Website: macys
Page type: gifting
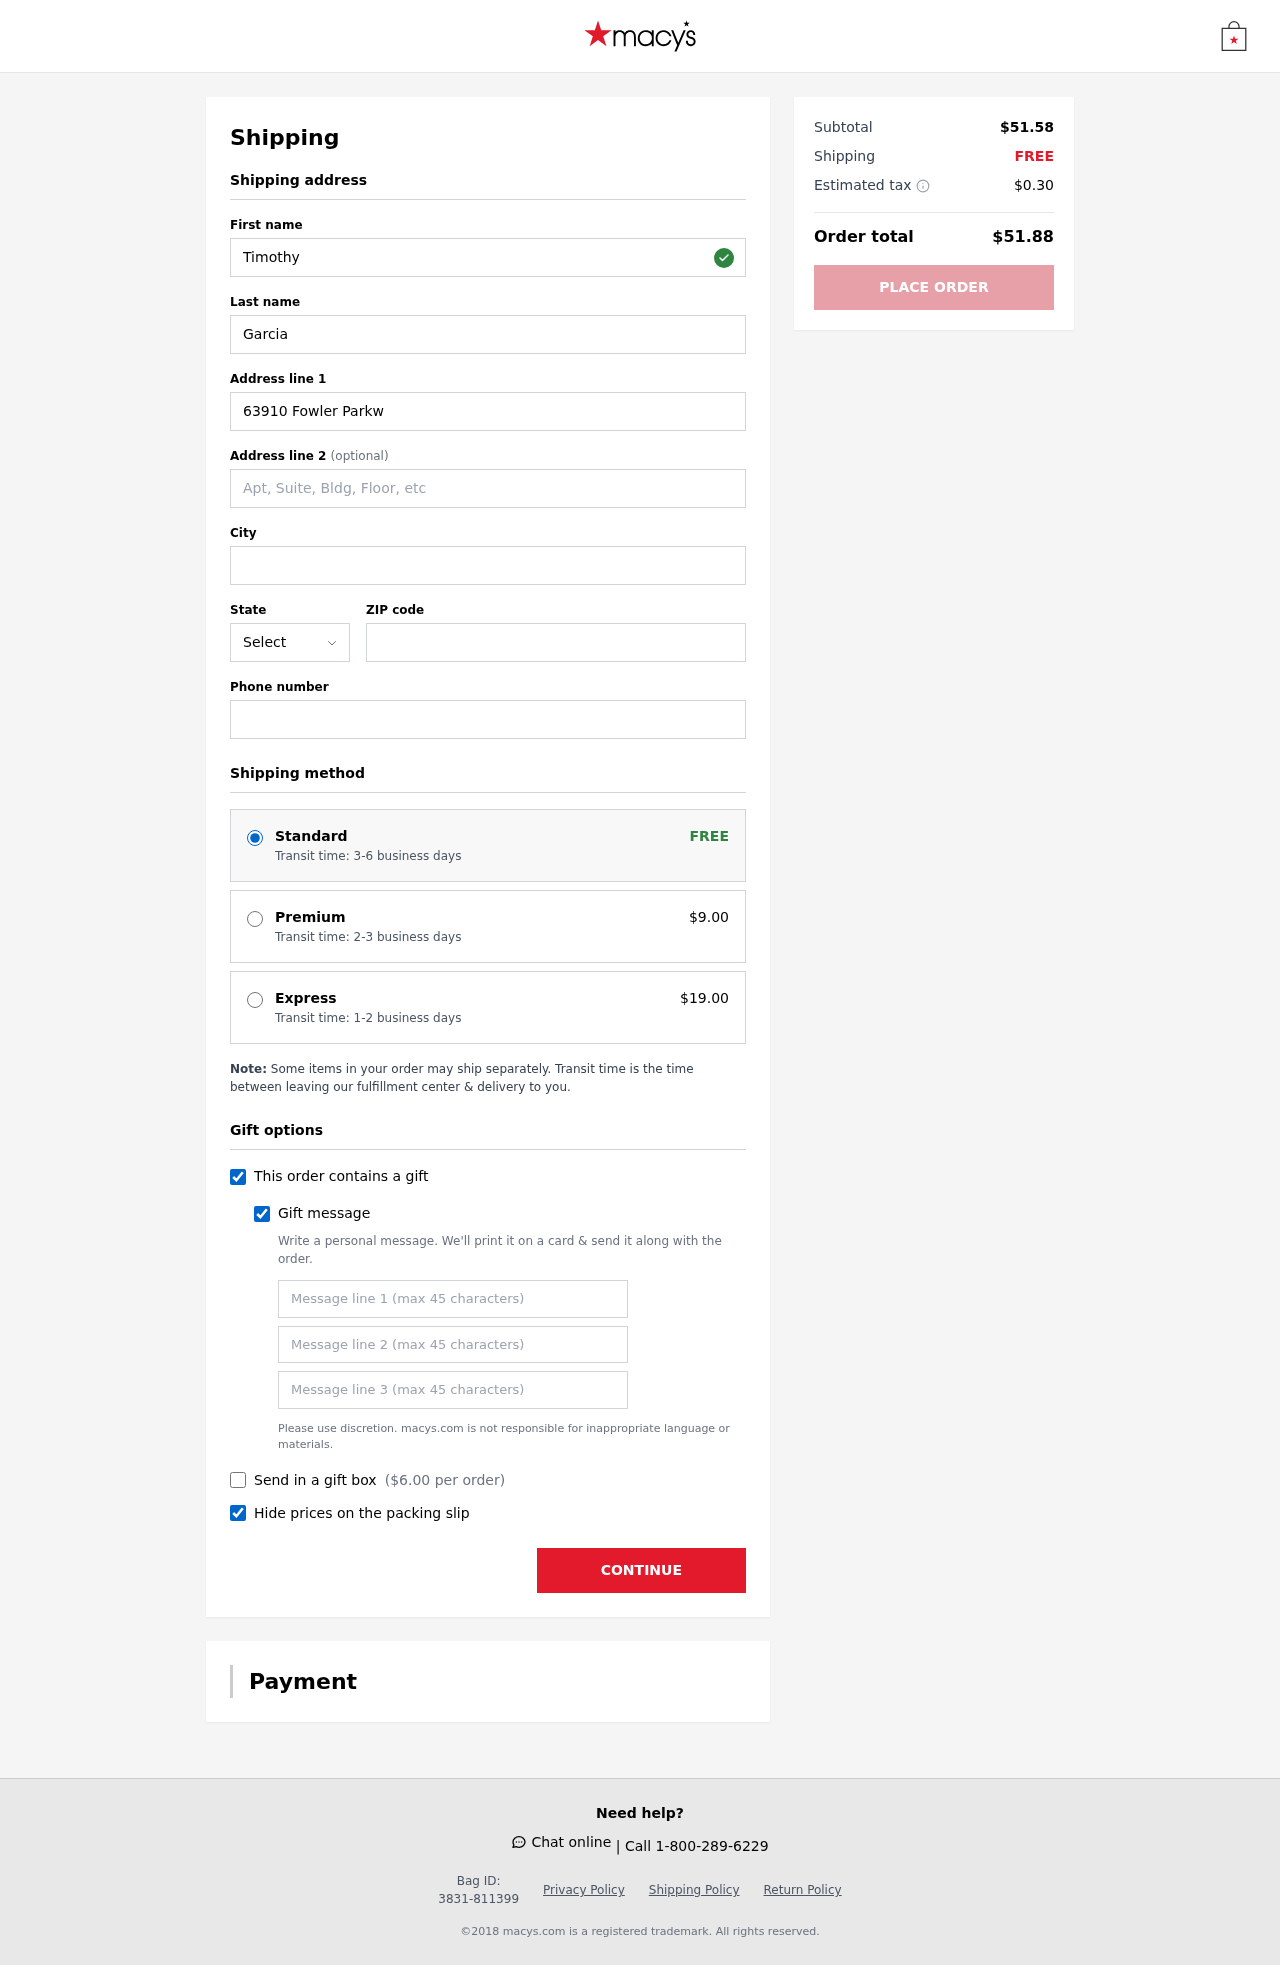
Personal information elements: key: PII_STATE_ABBR
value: AK
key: PII_FIRSTNAME
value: Timothy
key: PII_LASTNAME
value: Garcia
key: PII_STREET
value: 63910 Fowler Parkways Apt. 098
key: PII_STREET2
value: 7984 John Mills
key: PII_CITY
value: Cobbport
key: PII_POSTCODE
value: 41000
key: PII_PHONE
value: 4378256220
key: PII_GIFT_MESSAGE
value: Hey Crystal, I thought these packing cubes would be perfect for your next adventure! Can't wait to hear about all the amazing places you’ll go and how organized you’ll be. Enjoy every journey!  Timothy
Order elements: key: ORDER_SHIPPING_STANDARD
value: Transit time: 3-6 business days
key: ORDER_SHIPPING_PREMIUM
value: Transit time: 2-3 business days
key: ORDER_SHIPPING_PREMIUM_PRICE
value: $9.00
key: ORDER_SHIPPING_EXPRESS
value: Transit time: 1-2 business days
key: ORDER_SHIPPING_EXPRESS_PRICE
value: $19.00
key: ORDER_GIFT_BOX_PRICE
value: $6.00
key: ORDER_SUBTOTAL
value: $51.58
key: ORDER_SHIPPING_COST
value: FREE
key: ORDER_TAX
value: $0.30
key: ORDER_TOTAL
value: $51.88